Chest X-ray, PA view. Patient: 67 years old, sex F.
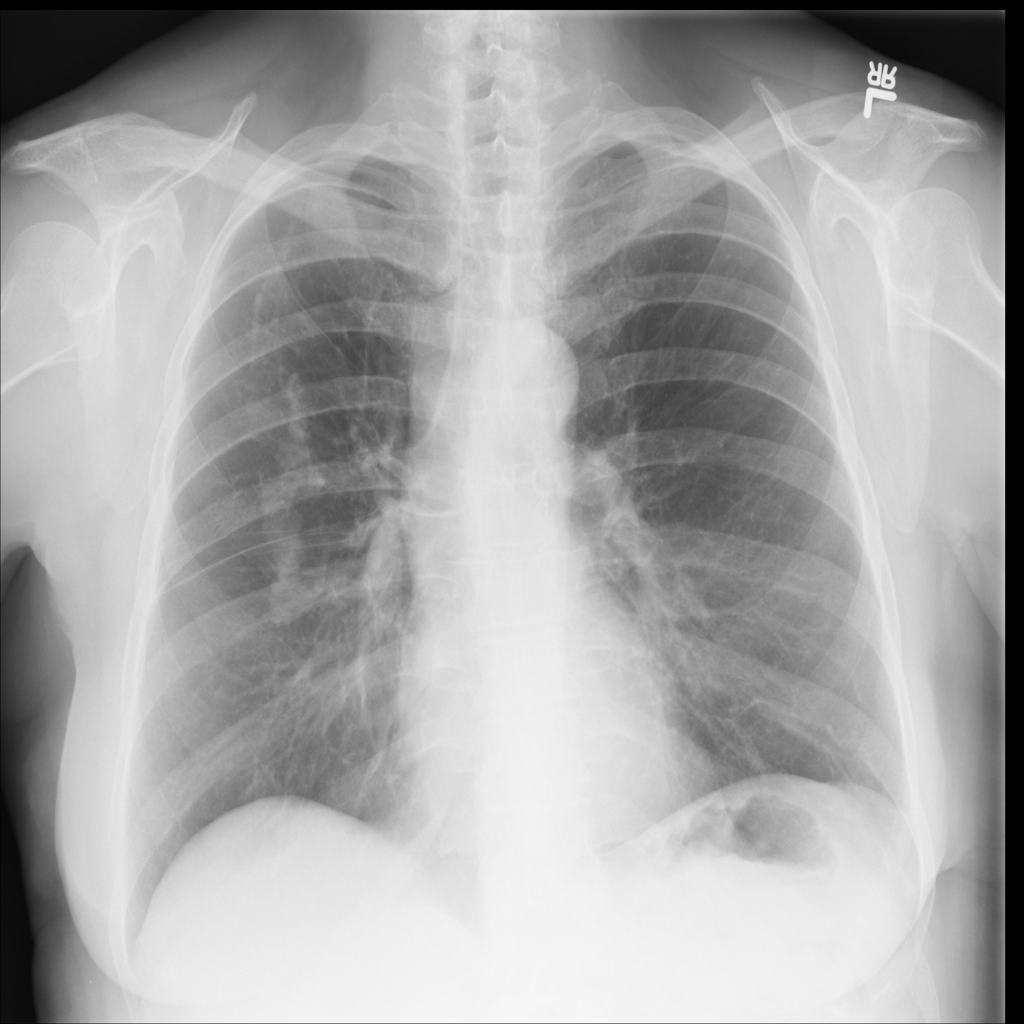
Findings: No Finding